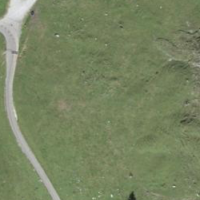
EUNIS habitat code: 23
Species observed at this site:
Omocestus viridulus